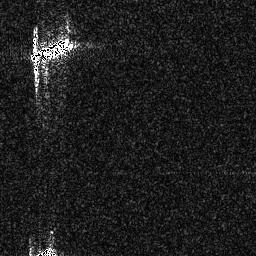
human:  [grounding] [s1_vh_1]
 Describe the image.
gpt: In the satellite image, there is  <ref>1 medium ship </ref> <box>[[9, 13, 27, 26, 0]]</box> located at top left.